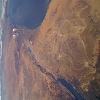
Label: land